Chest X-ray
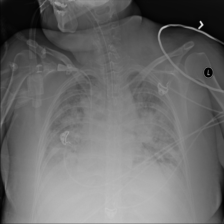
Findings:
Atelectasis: negative
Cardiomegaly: negative
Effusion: negative
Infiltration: positive
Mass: negative
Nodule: negative
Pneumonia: negative
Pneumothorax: negative
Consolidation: positive
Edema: negative
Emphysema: negative
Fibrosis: negative
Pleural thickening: negative
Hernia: negative